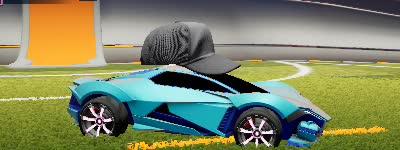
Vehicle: werewolf